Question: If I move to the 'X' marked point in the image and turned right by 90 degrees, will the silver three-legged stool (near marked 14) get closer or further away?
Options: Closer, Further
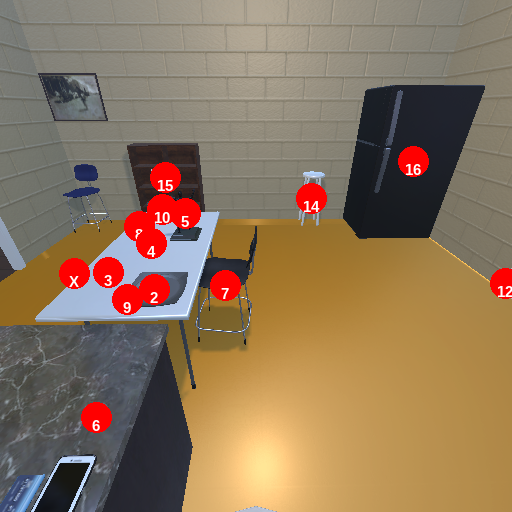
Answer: Closer